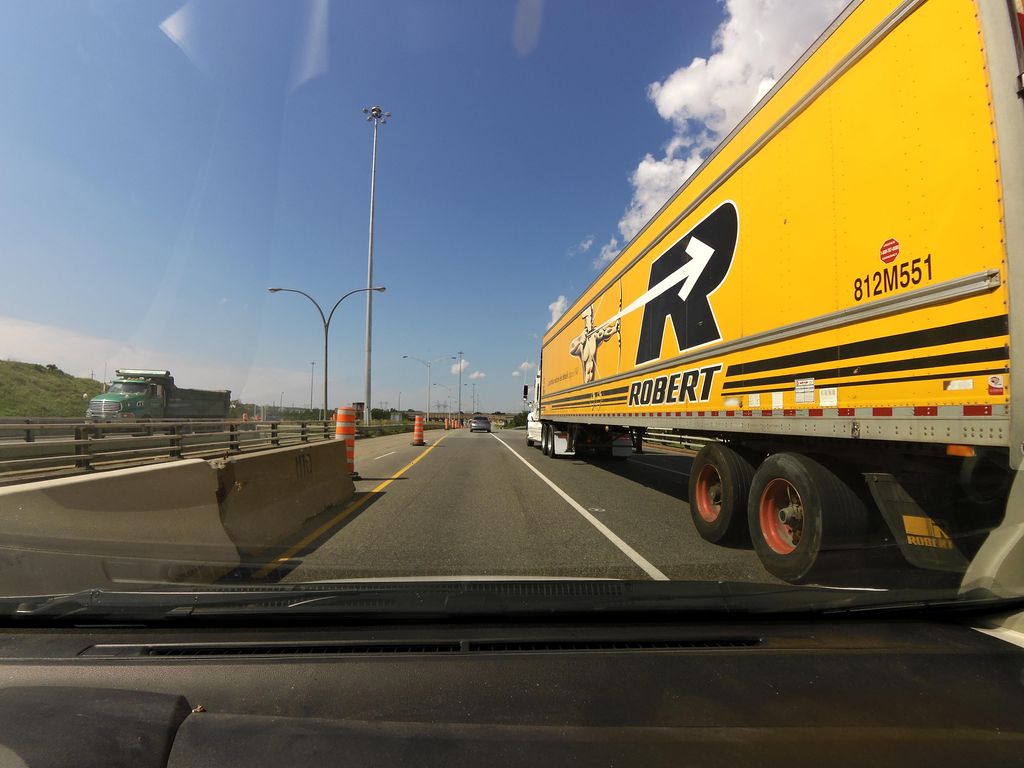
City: quebec_city